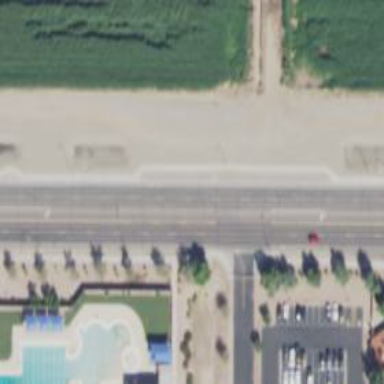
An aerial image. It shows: Secondary road with asphalt surface.